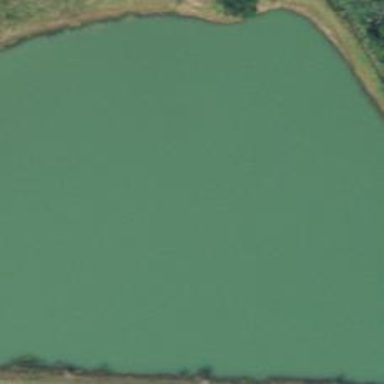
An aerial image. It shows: Peaceful pond surrounded by nature.